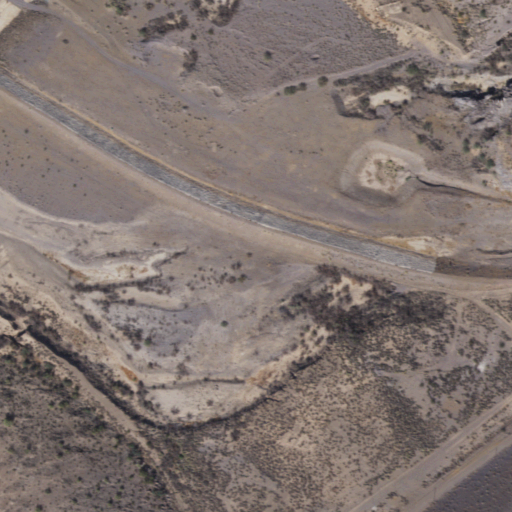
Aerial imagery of valley in Arizona named Gila River Canyon containing only shrub